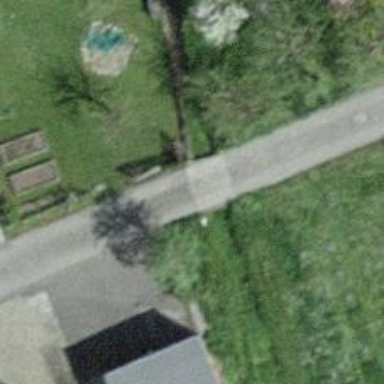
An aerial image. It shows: Bridge over asphalt living street.